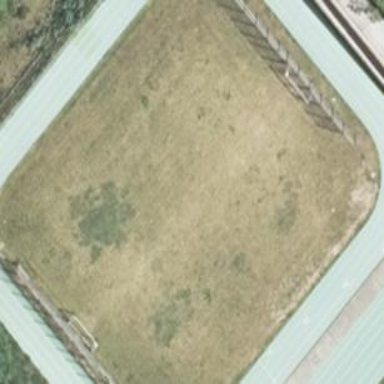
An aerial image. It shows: Soccer pitch with grass surface for leisure and sports.